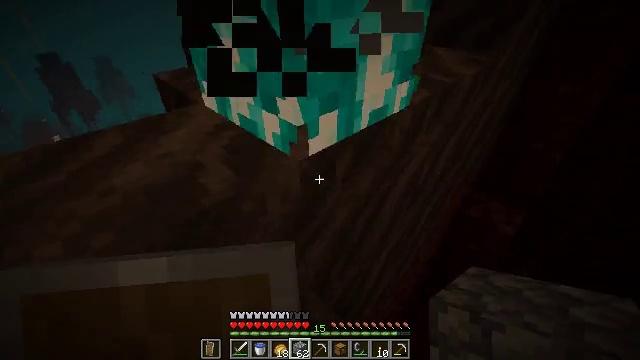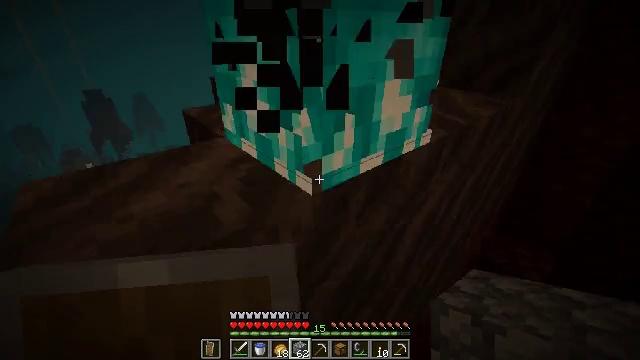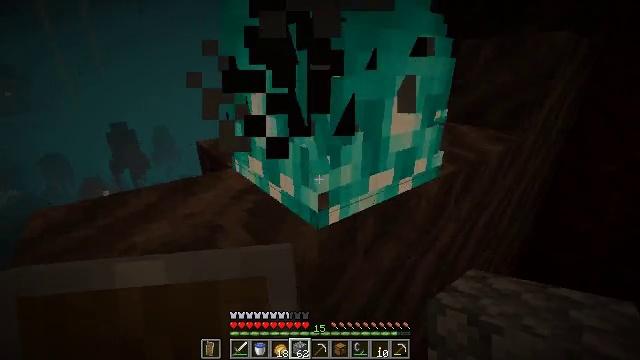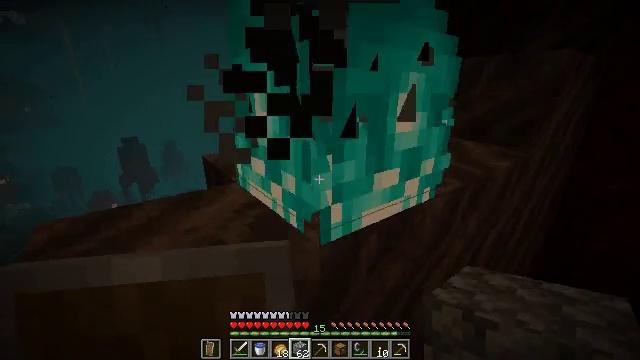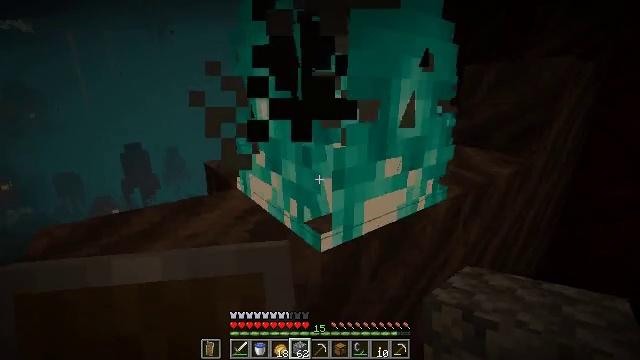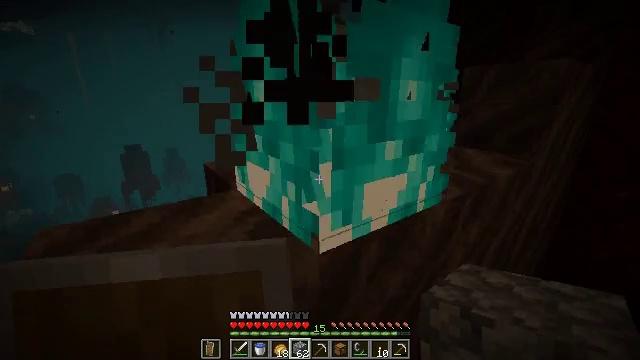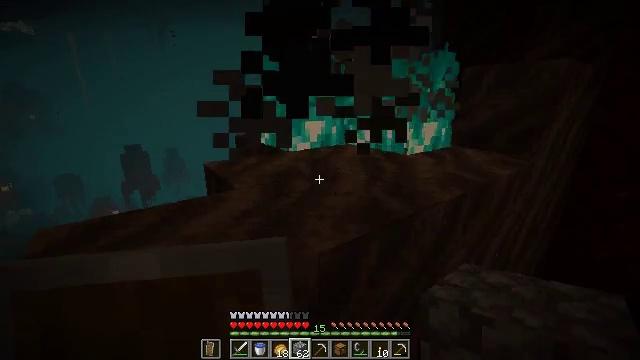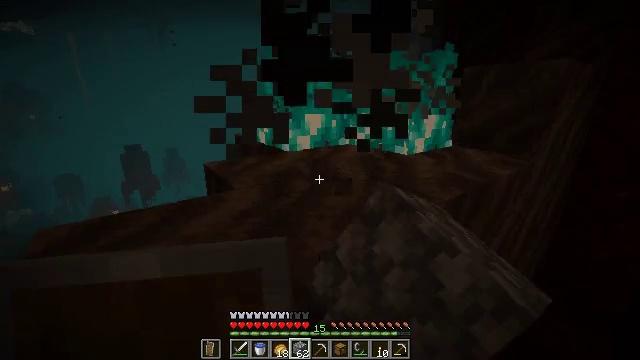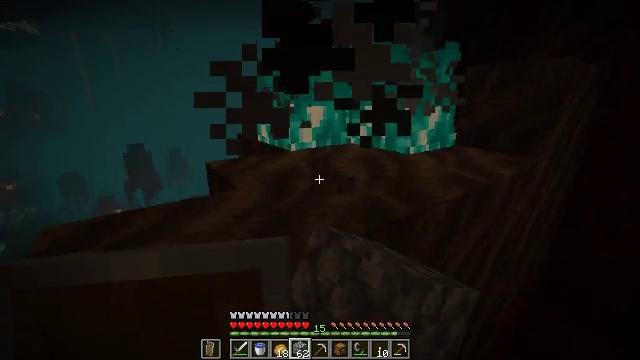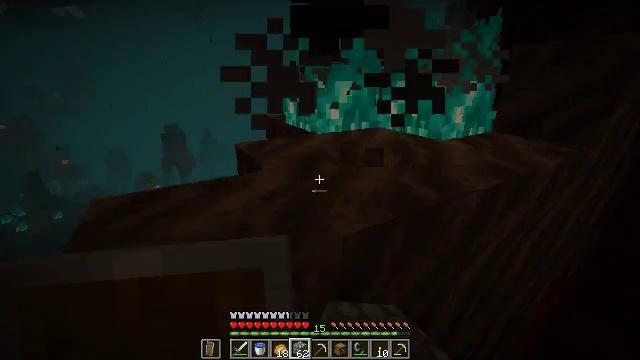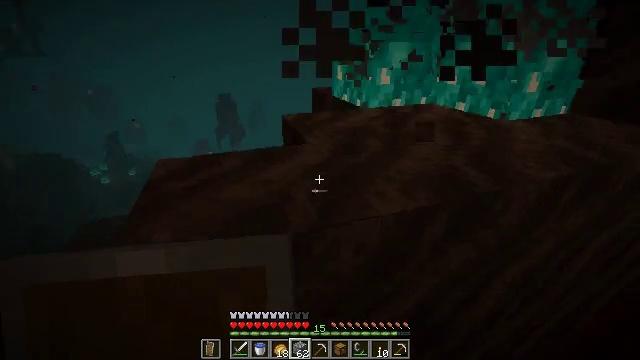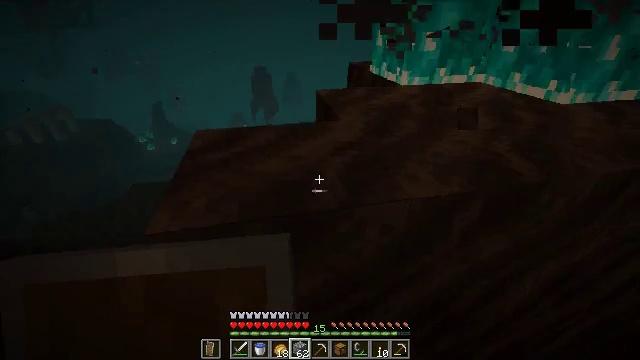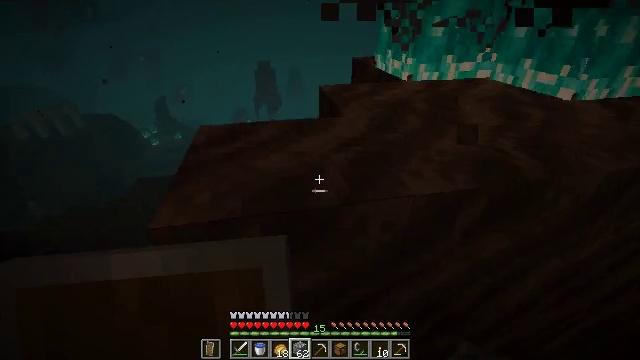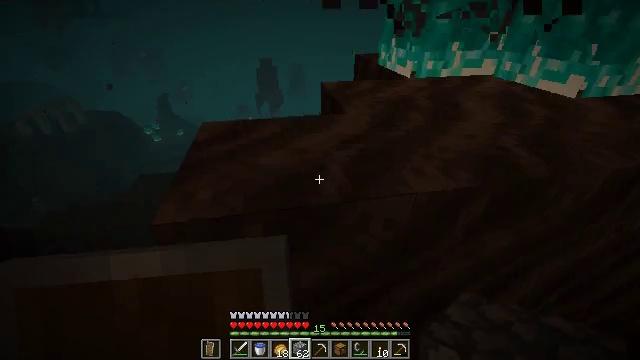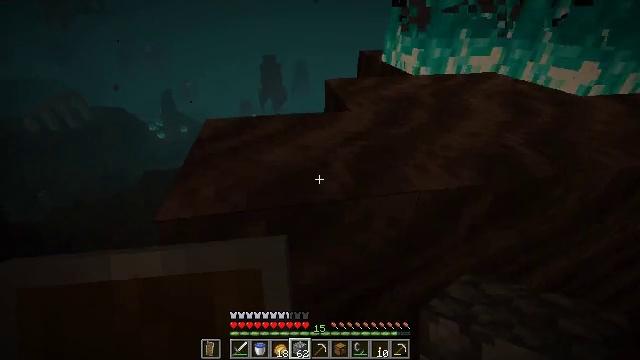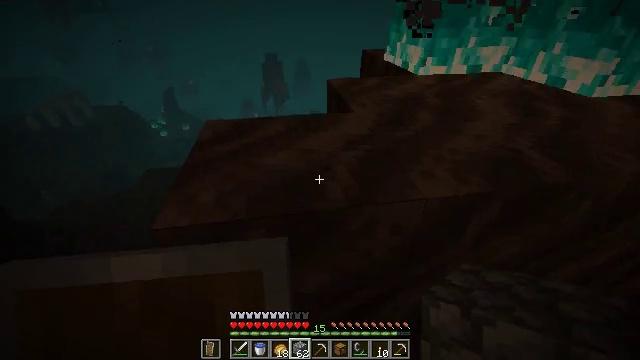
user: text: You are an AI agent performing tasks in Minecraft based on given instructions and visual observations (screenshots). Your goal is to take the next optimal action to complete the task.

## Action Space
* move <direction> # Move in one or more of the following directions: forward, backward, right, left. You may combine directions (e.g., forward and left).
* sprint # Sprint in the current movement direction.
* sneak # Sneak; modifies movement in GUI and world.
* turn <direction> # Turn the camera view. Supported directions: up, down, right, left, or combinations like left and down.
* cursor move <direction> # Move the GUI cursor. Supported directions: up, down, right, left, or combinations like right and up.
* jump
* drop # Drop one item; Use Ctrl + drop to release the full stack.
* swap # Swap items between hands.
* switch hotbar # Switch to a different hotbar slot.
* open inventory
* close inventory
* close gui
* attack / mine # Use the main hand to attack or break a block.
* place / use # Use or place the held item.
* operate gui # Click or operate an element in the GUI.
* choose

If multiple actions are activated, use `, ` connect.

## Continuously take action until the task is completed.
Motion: motion action
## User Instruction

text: Attack the soul fire to put it out.
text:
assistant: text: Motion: turn left and up
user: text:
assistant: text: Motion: turn left and up
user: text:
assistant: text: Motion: turn left and up
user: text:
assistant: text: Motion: turn up
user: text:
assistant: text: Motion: no_op
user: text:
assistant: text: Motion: attack / mine
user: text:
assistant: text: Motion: attack / mine
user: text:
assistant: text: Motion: attack / mine
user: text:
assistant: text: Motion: turn left and down
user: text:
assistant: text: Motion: turn left and down
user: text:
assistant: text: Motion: turn left and down
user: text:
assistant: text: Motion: no_op
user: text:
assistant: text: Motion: no_op
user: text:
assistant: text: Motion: no_op
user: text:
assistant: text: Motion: move forward
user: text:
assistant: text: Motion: move forward
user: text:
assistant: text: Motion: move forward, jump
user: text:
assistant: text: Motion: move forward, turn right, jump
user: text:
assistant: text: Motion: move forward, turn right, jump
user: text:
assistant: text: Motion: move forward, turn right, jump
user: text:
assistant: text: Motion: move forward, turn right, jump
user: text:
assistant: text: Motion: move forward, turn right, jump
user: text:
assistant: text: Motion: move forward, turn right
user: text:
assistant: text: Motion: turn right
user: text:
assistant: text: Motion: no_op
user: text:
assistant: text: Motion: no_op
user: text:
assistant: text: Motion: no_op
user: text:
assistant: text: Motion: turn left and up, attack / mine
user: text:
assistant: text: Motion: no_op
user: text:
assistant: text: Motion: no_op